Question: I am facing a strange problem, When i try to run the below code to update a record in access db.
'''
string updateQuery = "UPDATE Employee SET Employee_name = @name, Employee_desig = @designation, Employee_salary = @salary, Employee_phone = @phone, Employee_mobile = @mobile, Employee_email = @email, Employee_status = @status WHERE (((Employee_id)=@empId));";
dbCmd.CommandText = updateQuery;
dbCmd.Parameters.AddWithValue("@designation", designation);
dbCmd.Parameters.AddWithValue("@email", email);
dbCmd.Parameters.AddWithValue("@mobile", mobile);
dbCmd.Parameters.AddWithValue("@name", name);
dbCmd.Parameters.AddWithValue("@phone", phone);
dbCmd.Parameters.AddWithValue("@salary", salary);
dbCmd.Parameters.AddWithValue("@status", status);
dbCmd.Parameters.AddWithValue("@empId", employeeId);
dbCmd.ExecuteNonQuery();
'''
'ExecuteNonQuery()' return 1. But when i check in db, inputs are updated in different columns.

input values are
'''
designation="Manager"
email="e"
mobile="2"
name="n"
phone="1"
salary=10.0
status="Active"
employeeId=3
'''
any help will be appreciated.
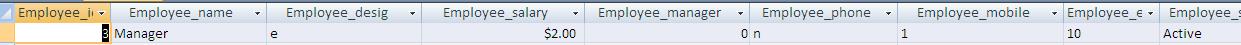
Answer: In the context of ACE OLEDB the parameter names are ignored and the parameters must be defined in the same order that they appear in the SQL statement.